Interaction volume radius: 5 \u00c5
Interaction volume height: 10 \u00c5
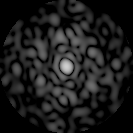
Disorder parameter: 0.8209